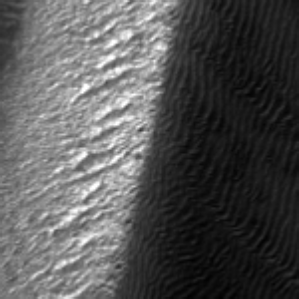
Label: frost